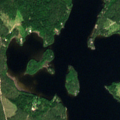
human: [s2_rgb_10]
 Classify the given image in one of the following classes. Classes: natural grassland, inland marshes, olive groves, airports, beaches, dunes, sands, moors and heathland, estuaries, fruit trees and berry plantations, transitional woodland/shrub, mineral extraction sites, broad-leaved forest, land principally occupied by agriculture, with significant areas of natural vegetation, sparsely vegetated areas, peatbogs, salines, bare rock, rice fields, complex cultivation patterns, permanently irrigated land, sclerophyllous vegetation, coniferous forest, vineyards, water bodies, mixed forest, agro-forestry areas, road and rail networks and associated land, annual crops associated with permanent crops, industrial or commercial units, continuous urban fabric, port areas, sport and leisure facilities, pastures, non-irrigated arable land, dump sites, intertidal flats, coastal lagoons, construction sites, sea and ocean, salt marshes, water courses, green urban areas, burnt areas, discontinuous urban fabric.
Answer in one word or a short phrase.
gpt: coniferous forest, mixed forest, water bodies